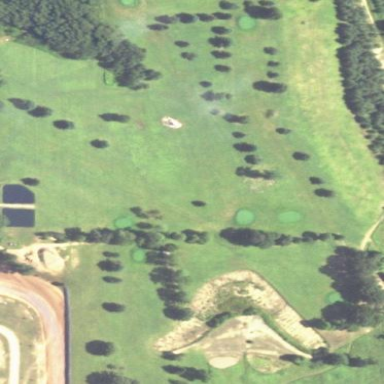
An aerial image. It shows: Golf course surrounded by greenery.